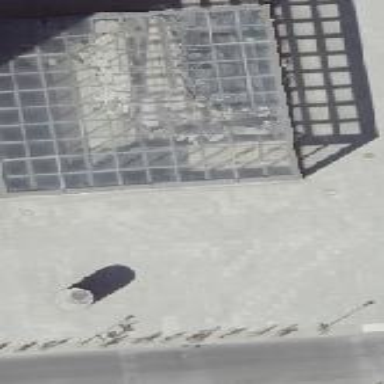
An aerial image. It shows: Train station with flat glass roof.